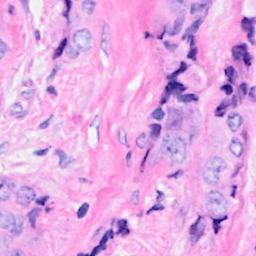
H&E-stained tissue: Breast